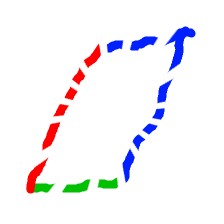
Shape: parallelogram